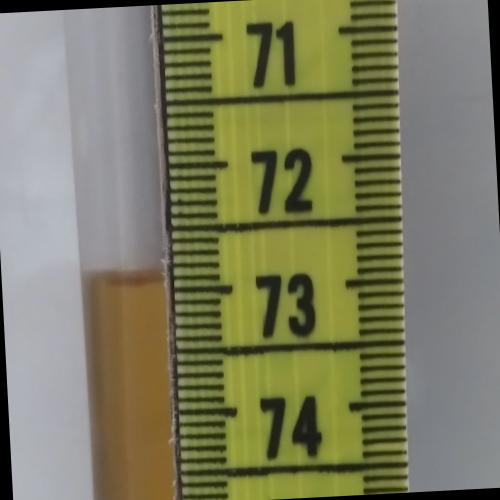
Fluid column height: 72.9 cm